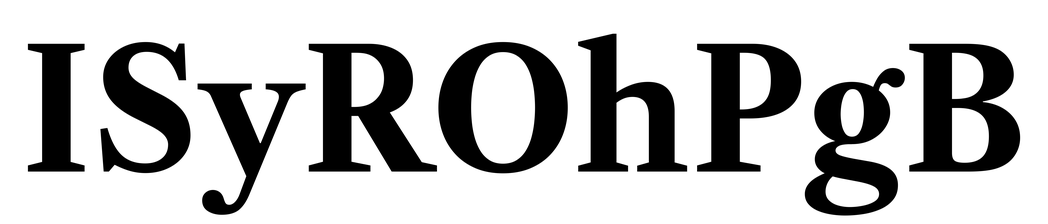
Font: LibreCaslonText_Bold